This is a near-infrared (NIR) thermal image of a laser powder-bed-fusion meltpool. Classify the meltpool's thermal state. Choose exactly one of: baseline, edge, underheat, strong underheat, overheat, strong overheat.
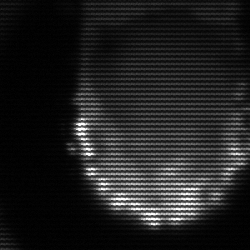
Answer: baseline